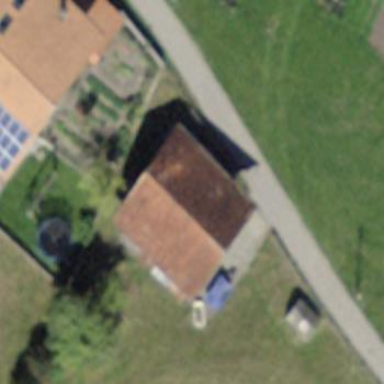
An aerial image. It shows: Rural barn.